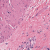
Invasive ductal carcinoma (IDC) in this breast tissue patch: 0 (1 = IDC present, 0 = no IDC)